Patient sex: F
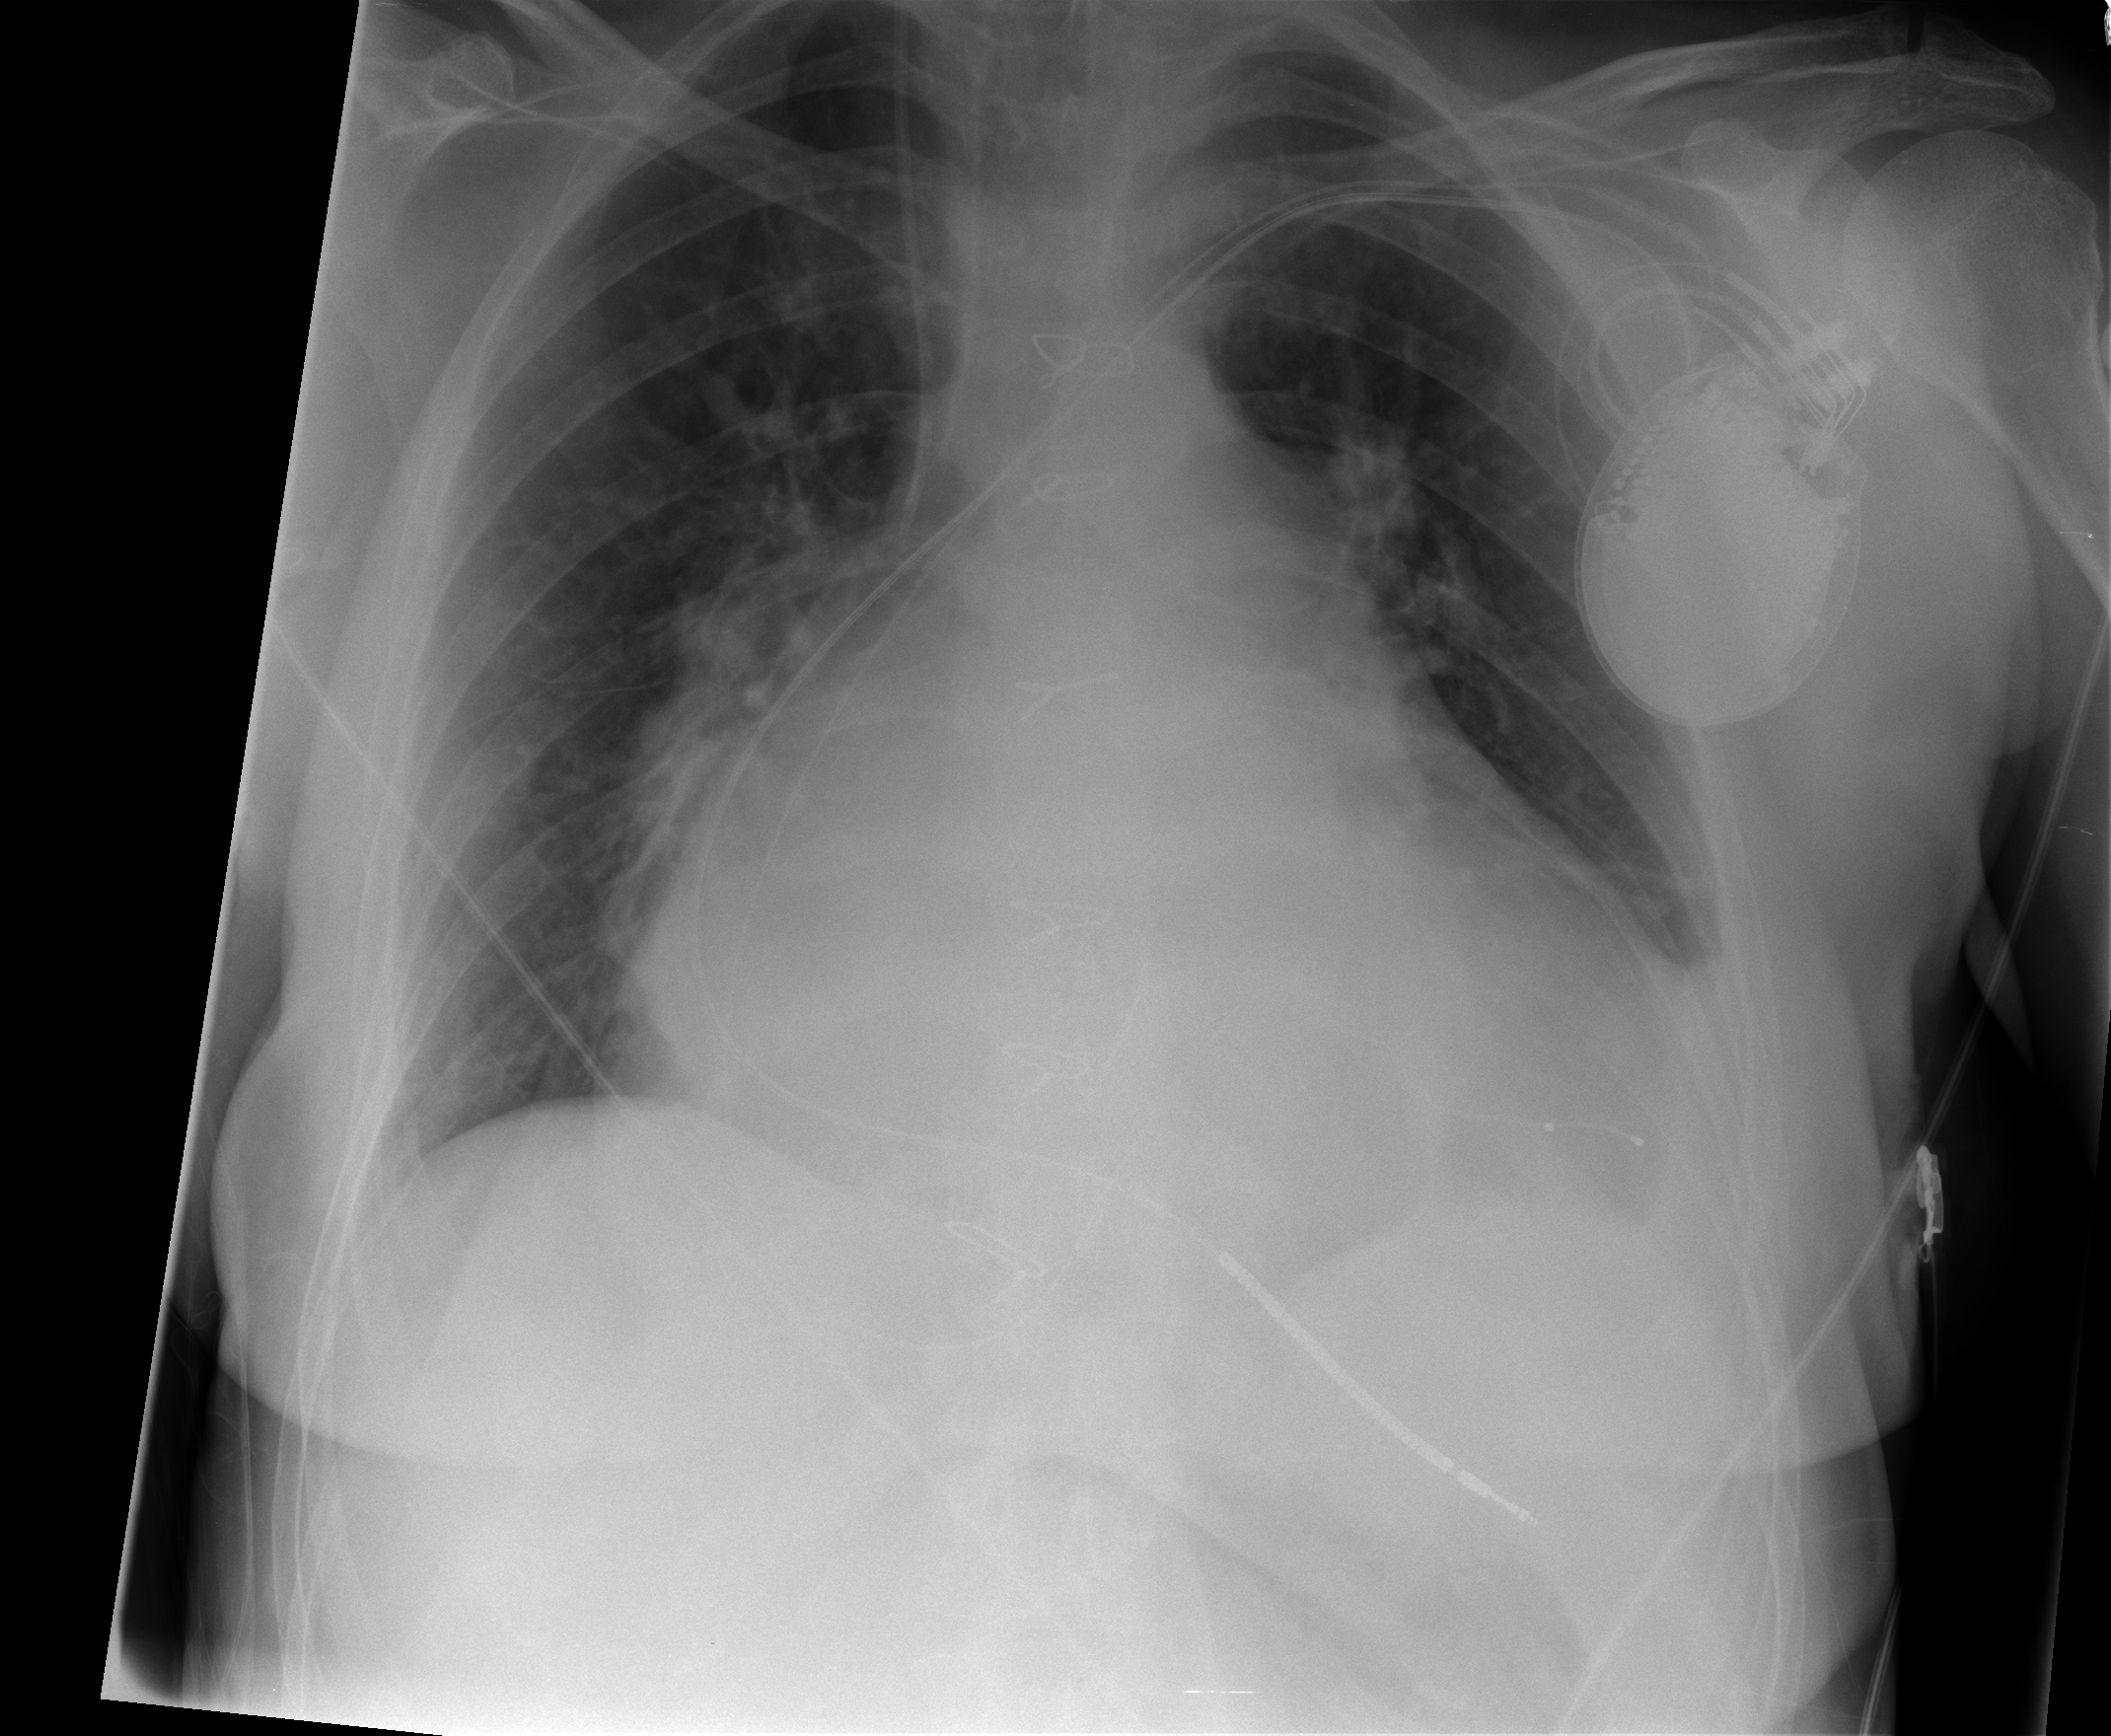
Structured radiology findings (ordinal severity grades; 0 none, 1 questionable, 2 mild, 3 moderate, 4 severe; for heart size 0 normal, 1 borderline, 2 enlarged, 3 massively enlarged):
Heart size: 3
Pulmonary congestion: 1
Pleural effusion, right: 0
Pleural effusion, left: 2
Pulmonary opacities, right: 0
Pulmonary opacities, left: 0
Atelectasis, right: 0
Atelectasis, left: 2